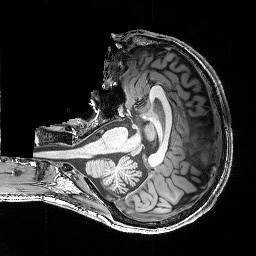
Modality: T1w
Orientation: axial
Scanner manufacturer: siemens
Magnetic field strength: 3 T
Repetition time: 2.25 s
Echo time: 0.00418 s